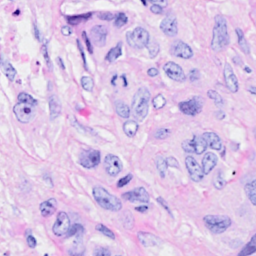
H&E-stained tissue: Breast